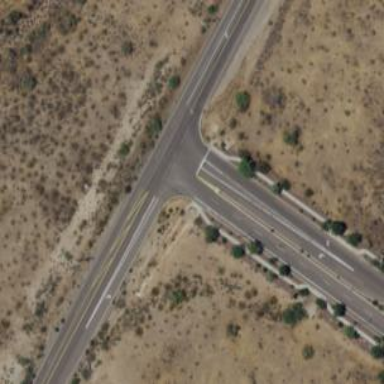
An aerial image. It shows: Tertiary road with asphalt surface.